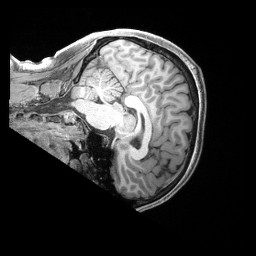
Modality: T1w
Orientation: sagittal
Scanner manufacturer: siemens
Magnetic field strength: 3 T
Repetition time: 2.4 s
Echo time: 0.00228 s